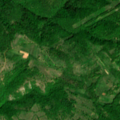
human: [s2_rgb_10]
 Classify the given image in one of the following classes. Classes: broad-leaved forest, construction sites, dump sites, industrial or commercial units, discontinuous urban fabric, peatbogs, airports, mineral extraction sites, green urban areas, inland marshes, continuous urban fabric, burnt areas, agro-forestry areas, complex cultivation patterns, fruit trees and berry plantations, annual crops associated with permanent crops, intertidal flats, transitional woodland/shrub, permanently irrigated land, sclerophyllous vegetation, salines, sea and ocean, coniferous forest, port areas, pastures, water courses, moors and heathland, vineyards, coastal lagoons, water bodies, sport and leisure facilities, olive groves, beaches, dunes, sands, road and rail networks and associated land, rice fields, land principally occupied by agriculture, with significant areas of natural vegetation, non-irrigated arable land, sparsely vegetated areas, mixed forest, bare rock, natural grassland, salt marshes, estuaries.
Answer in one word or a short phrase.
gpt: complex cultivation patterns, land principally occupied by agriculture, with significant areas of natural vegetation, broad-leaved forest, transitional woodland/shrub